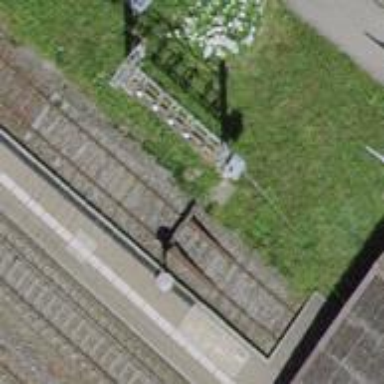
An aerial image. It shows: Single-track electrified railway spur with contact line for service.